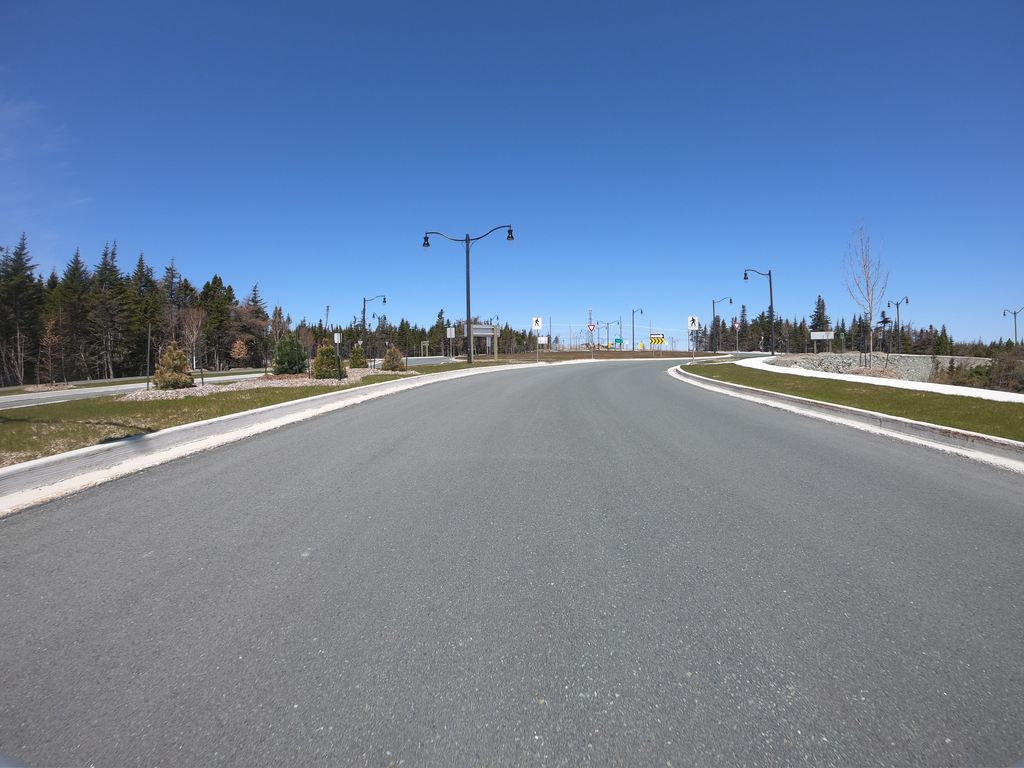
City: st_johns